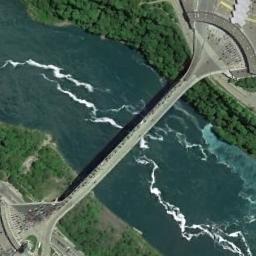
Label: bridge